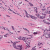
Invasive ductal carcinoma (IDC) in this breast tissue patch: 1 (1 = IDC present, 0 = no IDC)